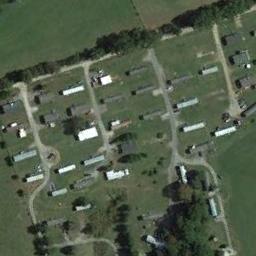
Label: mobile_home_park